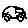
Label: car